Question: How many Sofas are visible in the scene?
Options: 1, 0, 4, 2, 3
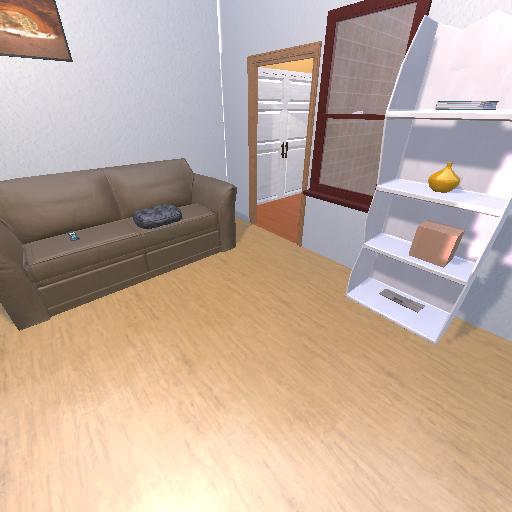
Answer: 1